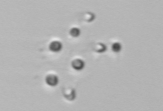
Label: Parvicorbicula_socialis